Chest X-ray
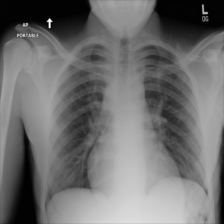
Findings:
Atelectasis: negative
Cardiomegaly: negative
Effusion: negative
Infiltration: negative
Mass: negative
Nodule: negative
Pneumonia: negative
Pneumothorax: negative
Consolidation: negative
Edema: negative
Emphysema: negative
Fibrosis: negative
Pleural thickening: negative
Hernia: negative